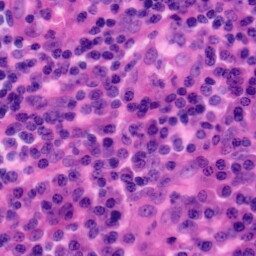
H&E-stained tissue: Tonsil